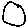
Label: circle